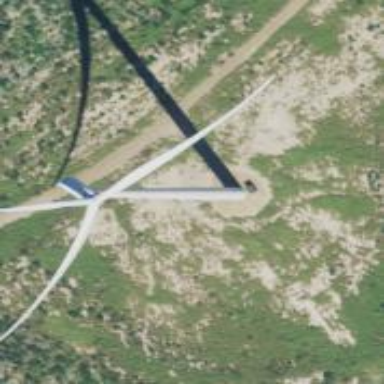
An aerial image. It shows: Wind generator powered by horizontal axis wind turbine.